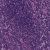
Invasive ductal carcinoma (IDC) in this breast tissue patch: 0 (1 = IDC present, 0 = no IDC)